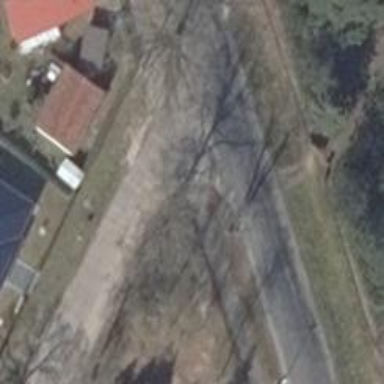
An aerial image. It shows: Unmarked crossing on the road.